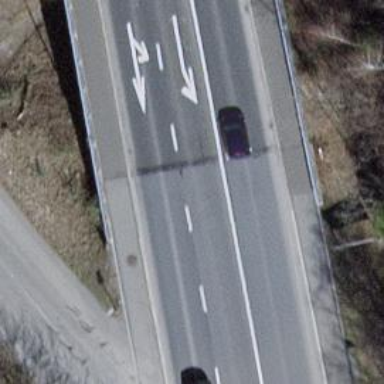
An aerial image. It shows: Primary highway bridge with asphalt surface. There are sidewalks on both sides of the bridge.